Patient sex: M
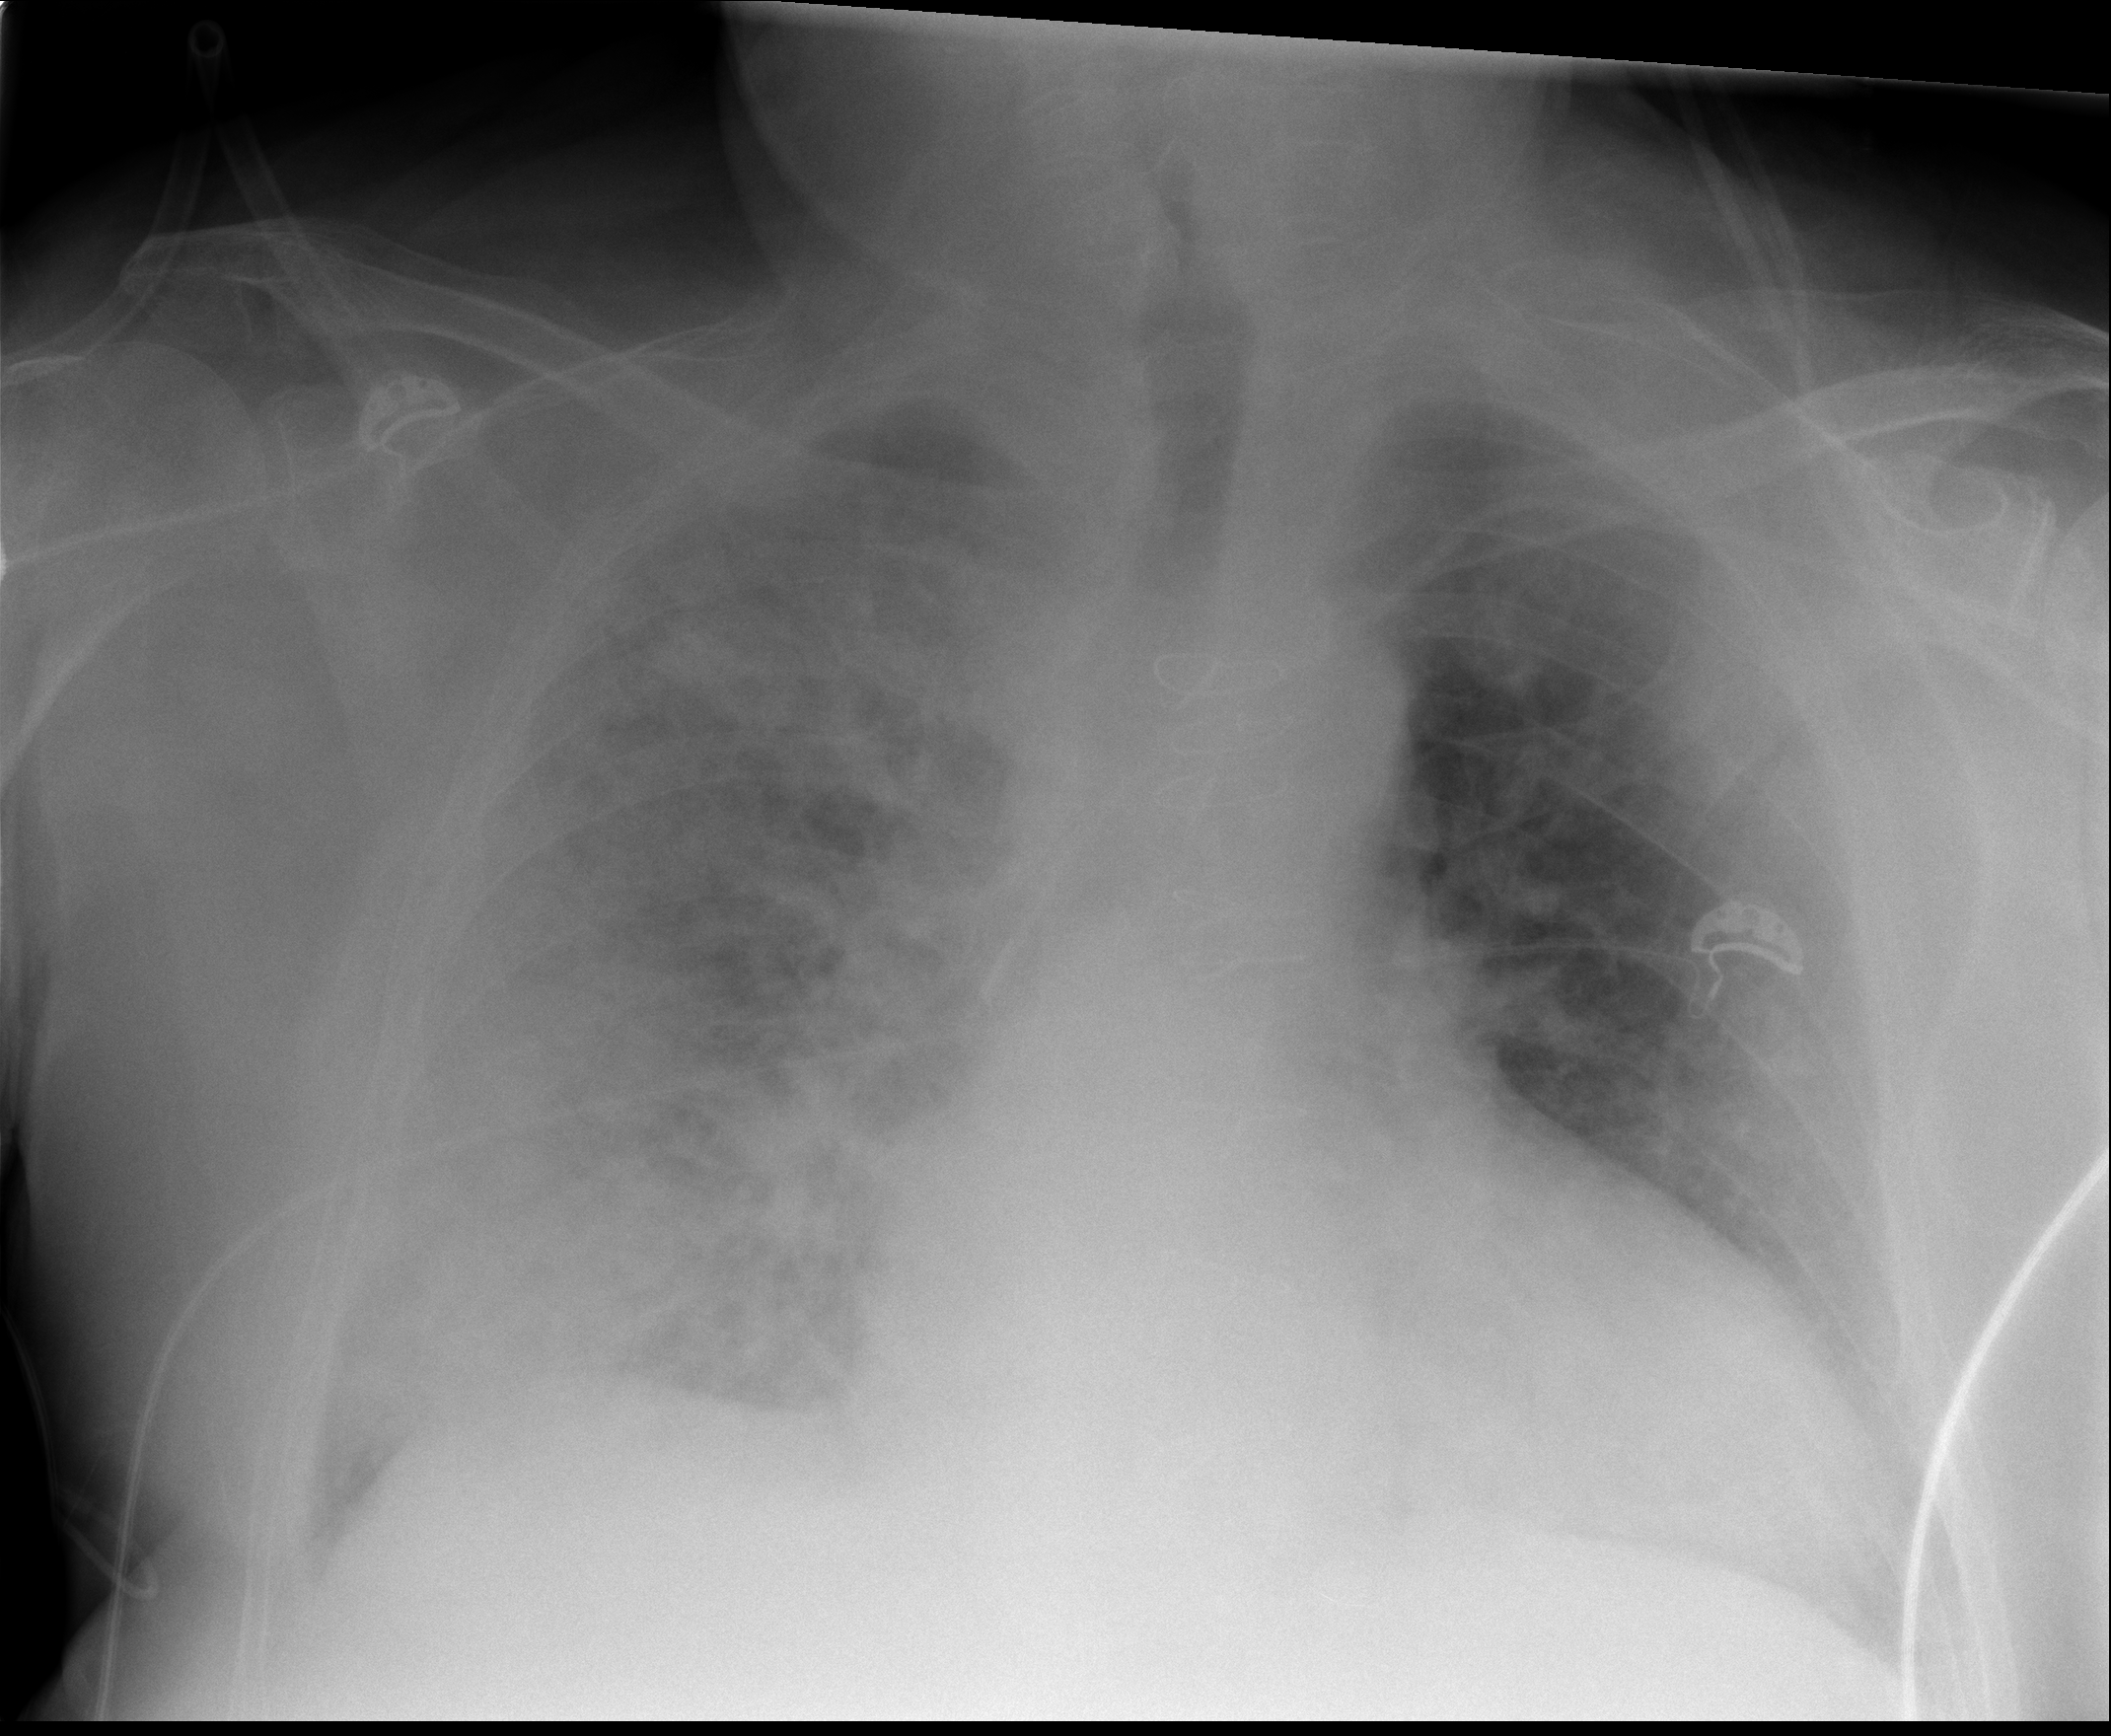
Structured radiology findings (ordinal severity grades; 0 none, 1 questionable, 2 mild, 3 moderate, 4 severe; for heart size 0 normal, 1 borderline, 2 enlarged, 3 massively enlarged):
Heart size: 2
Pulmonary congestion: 3
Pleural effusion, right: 2
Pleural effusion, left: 2
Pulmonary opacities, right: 4
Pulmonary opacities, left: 2
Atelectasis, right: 3
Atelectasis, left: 2